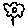
Label: flower